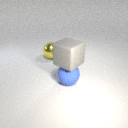
large gray rubber cube above large blue rubber sphere